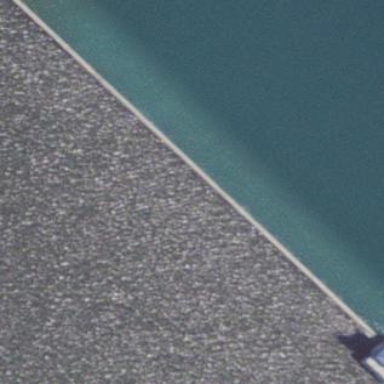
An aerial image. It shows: Breakwater structure.